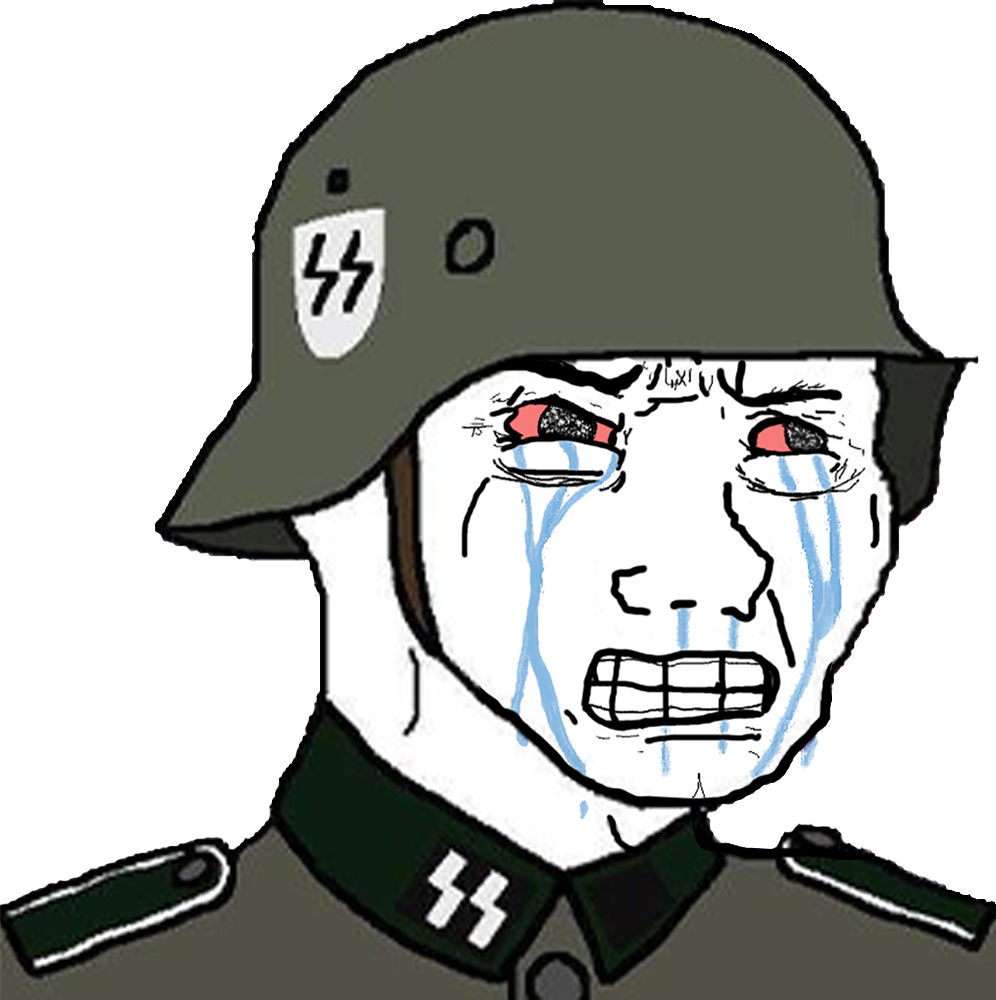
Label: 5_Crying_Wojak